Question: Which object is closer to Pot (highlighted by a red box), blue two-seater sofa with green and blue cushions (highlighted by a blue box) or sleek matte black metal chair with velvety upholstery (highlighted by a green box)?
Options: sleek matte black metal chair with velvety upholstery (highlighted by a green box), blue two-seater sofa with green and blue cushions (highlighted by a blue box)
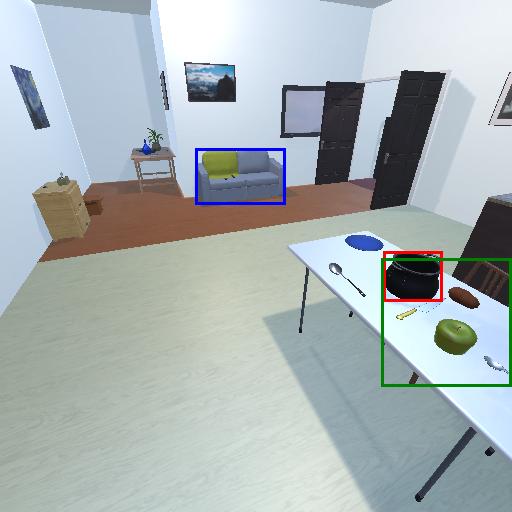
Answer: sleek matte black metal chair with velvety upholstery (highlighted by a green box)